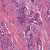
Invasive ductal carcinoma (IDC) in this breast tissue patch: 1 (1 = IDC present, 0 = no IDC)